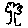
Label: tree